Field crop: tomato
Growth stage: 1
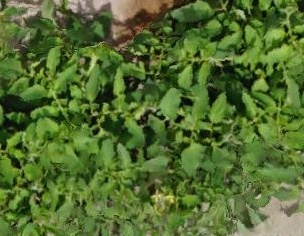
Species: tomato